Question: I have a UIViewController into which i added a UIImageView with CGRectMake(0,0,1024,704). (768-nav bar ht-status bar ht=704). I am working in landscape mode only. I added tap gesture to this UIImageView. But i want to restrict this tap area to the height to 604. This picture should make it a bit clear.
The area with red lines is the UIImageView and the are that has green and red lines is the area that does not need touch event.

Any idea how to go about doing this?
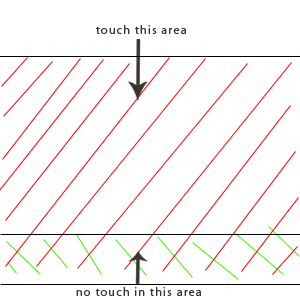
Answer: You can use the <URL> method in 'UITabGestureRecognizer' to know where the user tapped, and respond accordingly.